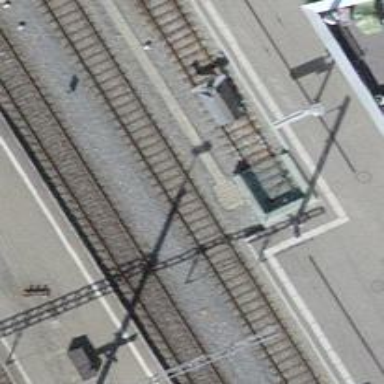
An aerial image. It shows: Railway buffer stop.